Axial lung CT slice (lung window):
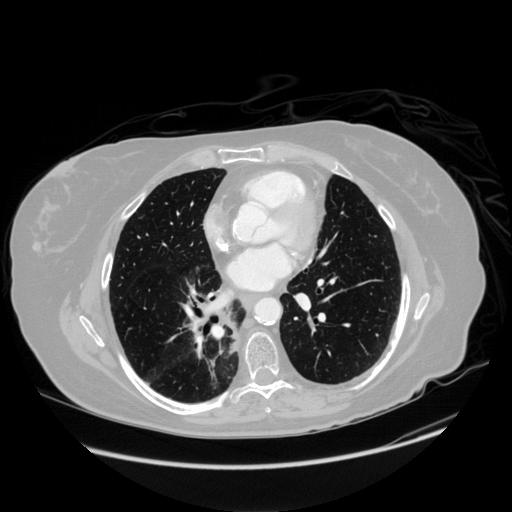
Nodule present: no